Interaction volume radius: 5 \u00c5
Interaction volume height: 30 \u00c5
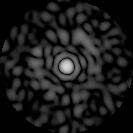
Disorder parameter: 0.8071